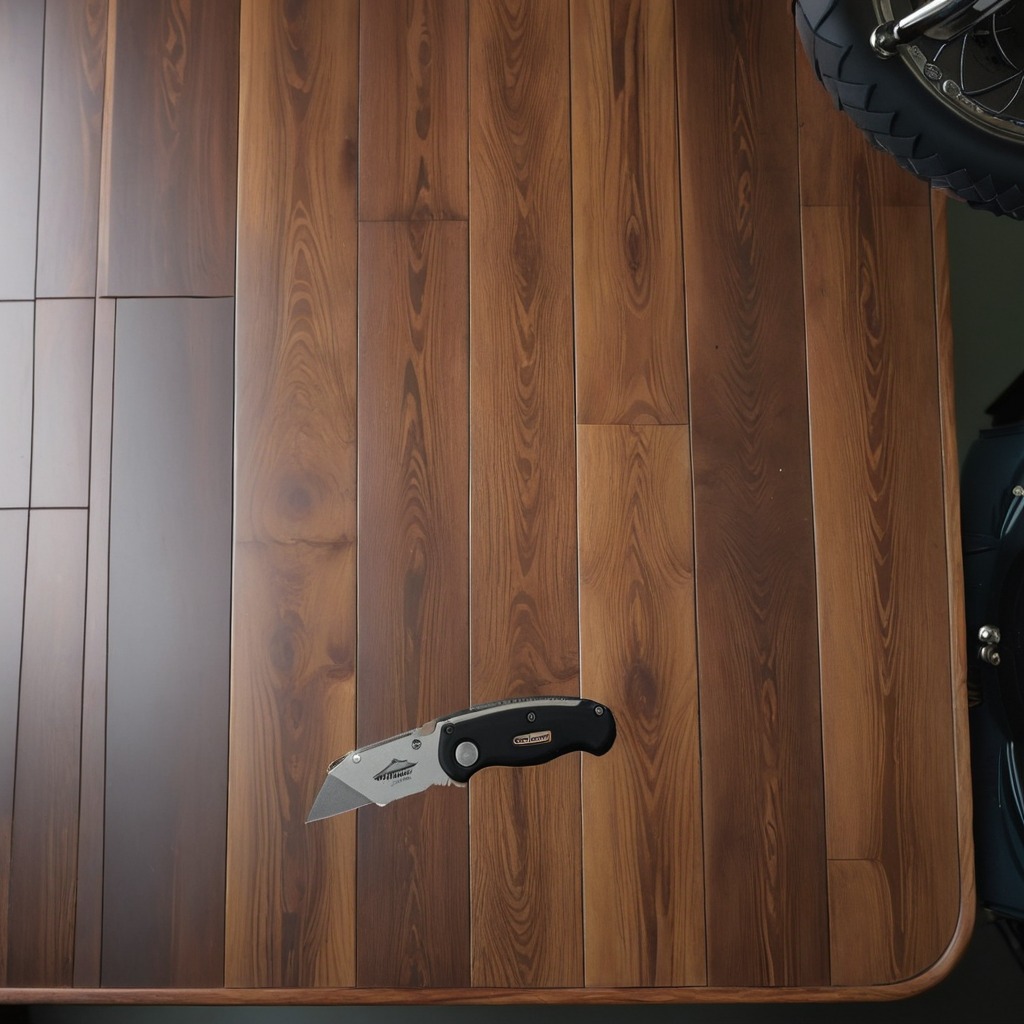
A utility knife is lying on the oil-spilled wooden table in a vintage motorcycle garage.